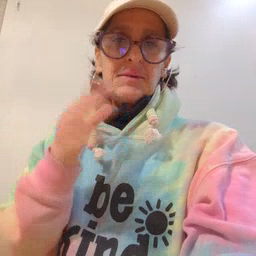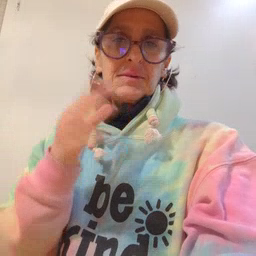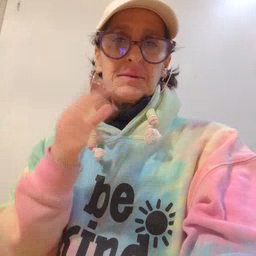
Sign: kitty